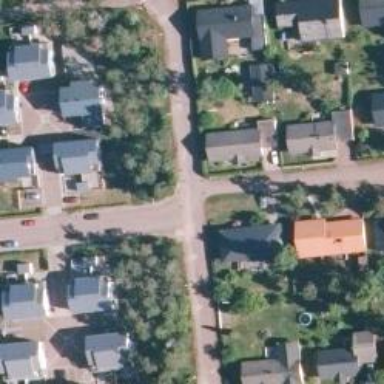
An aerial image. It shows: Residential road.